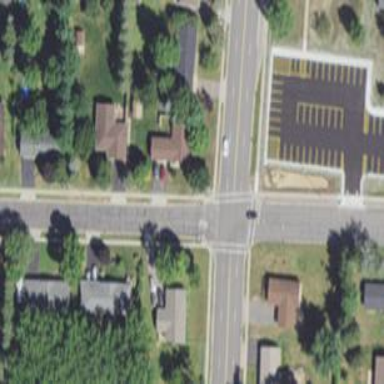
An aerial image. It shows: Road with stop sign.